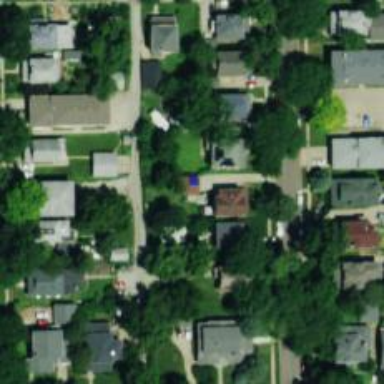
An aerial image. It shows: Neighborhood.